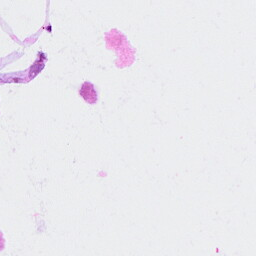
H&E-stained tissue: Breast